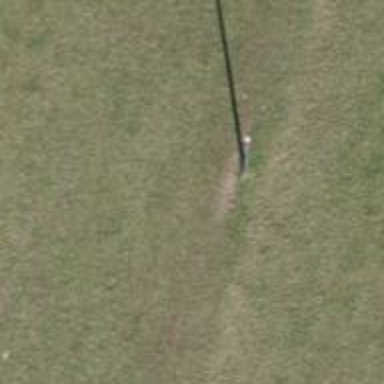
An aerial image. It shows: Minor power line.